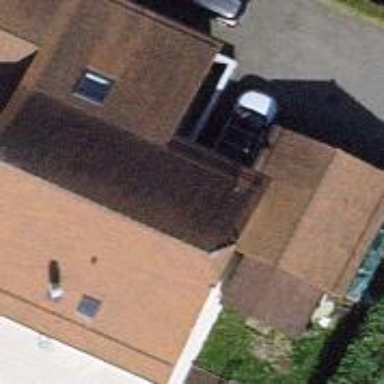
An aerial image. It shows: Simple house.